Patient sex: M
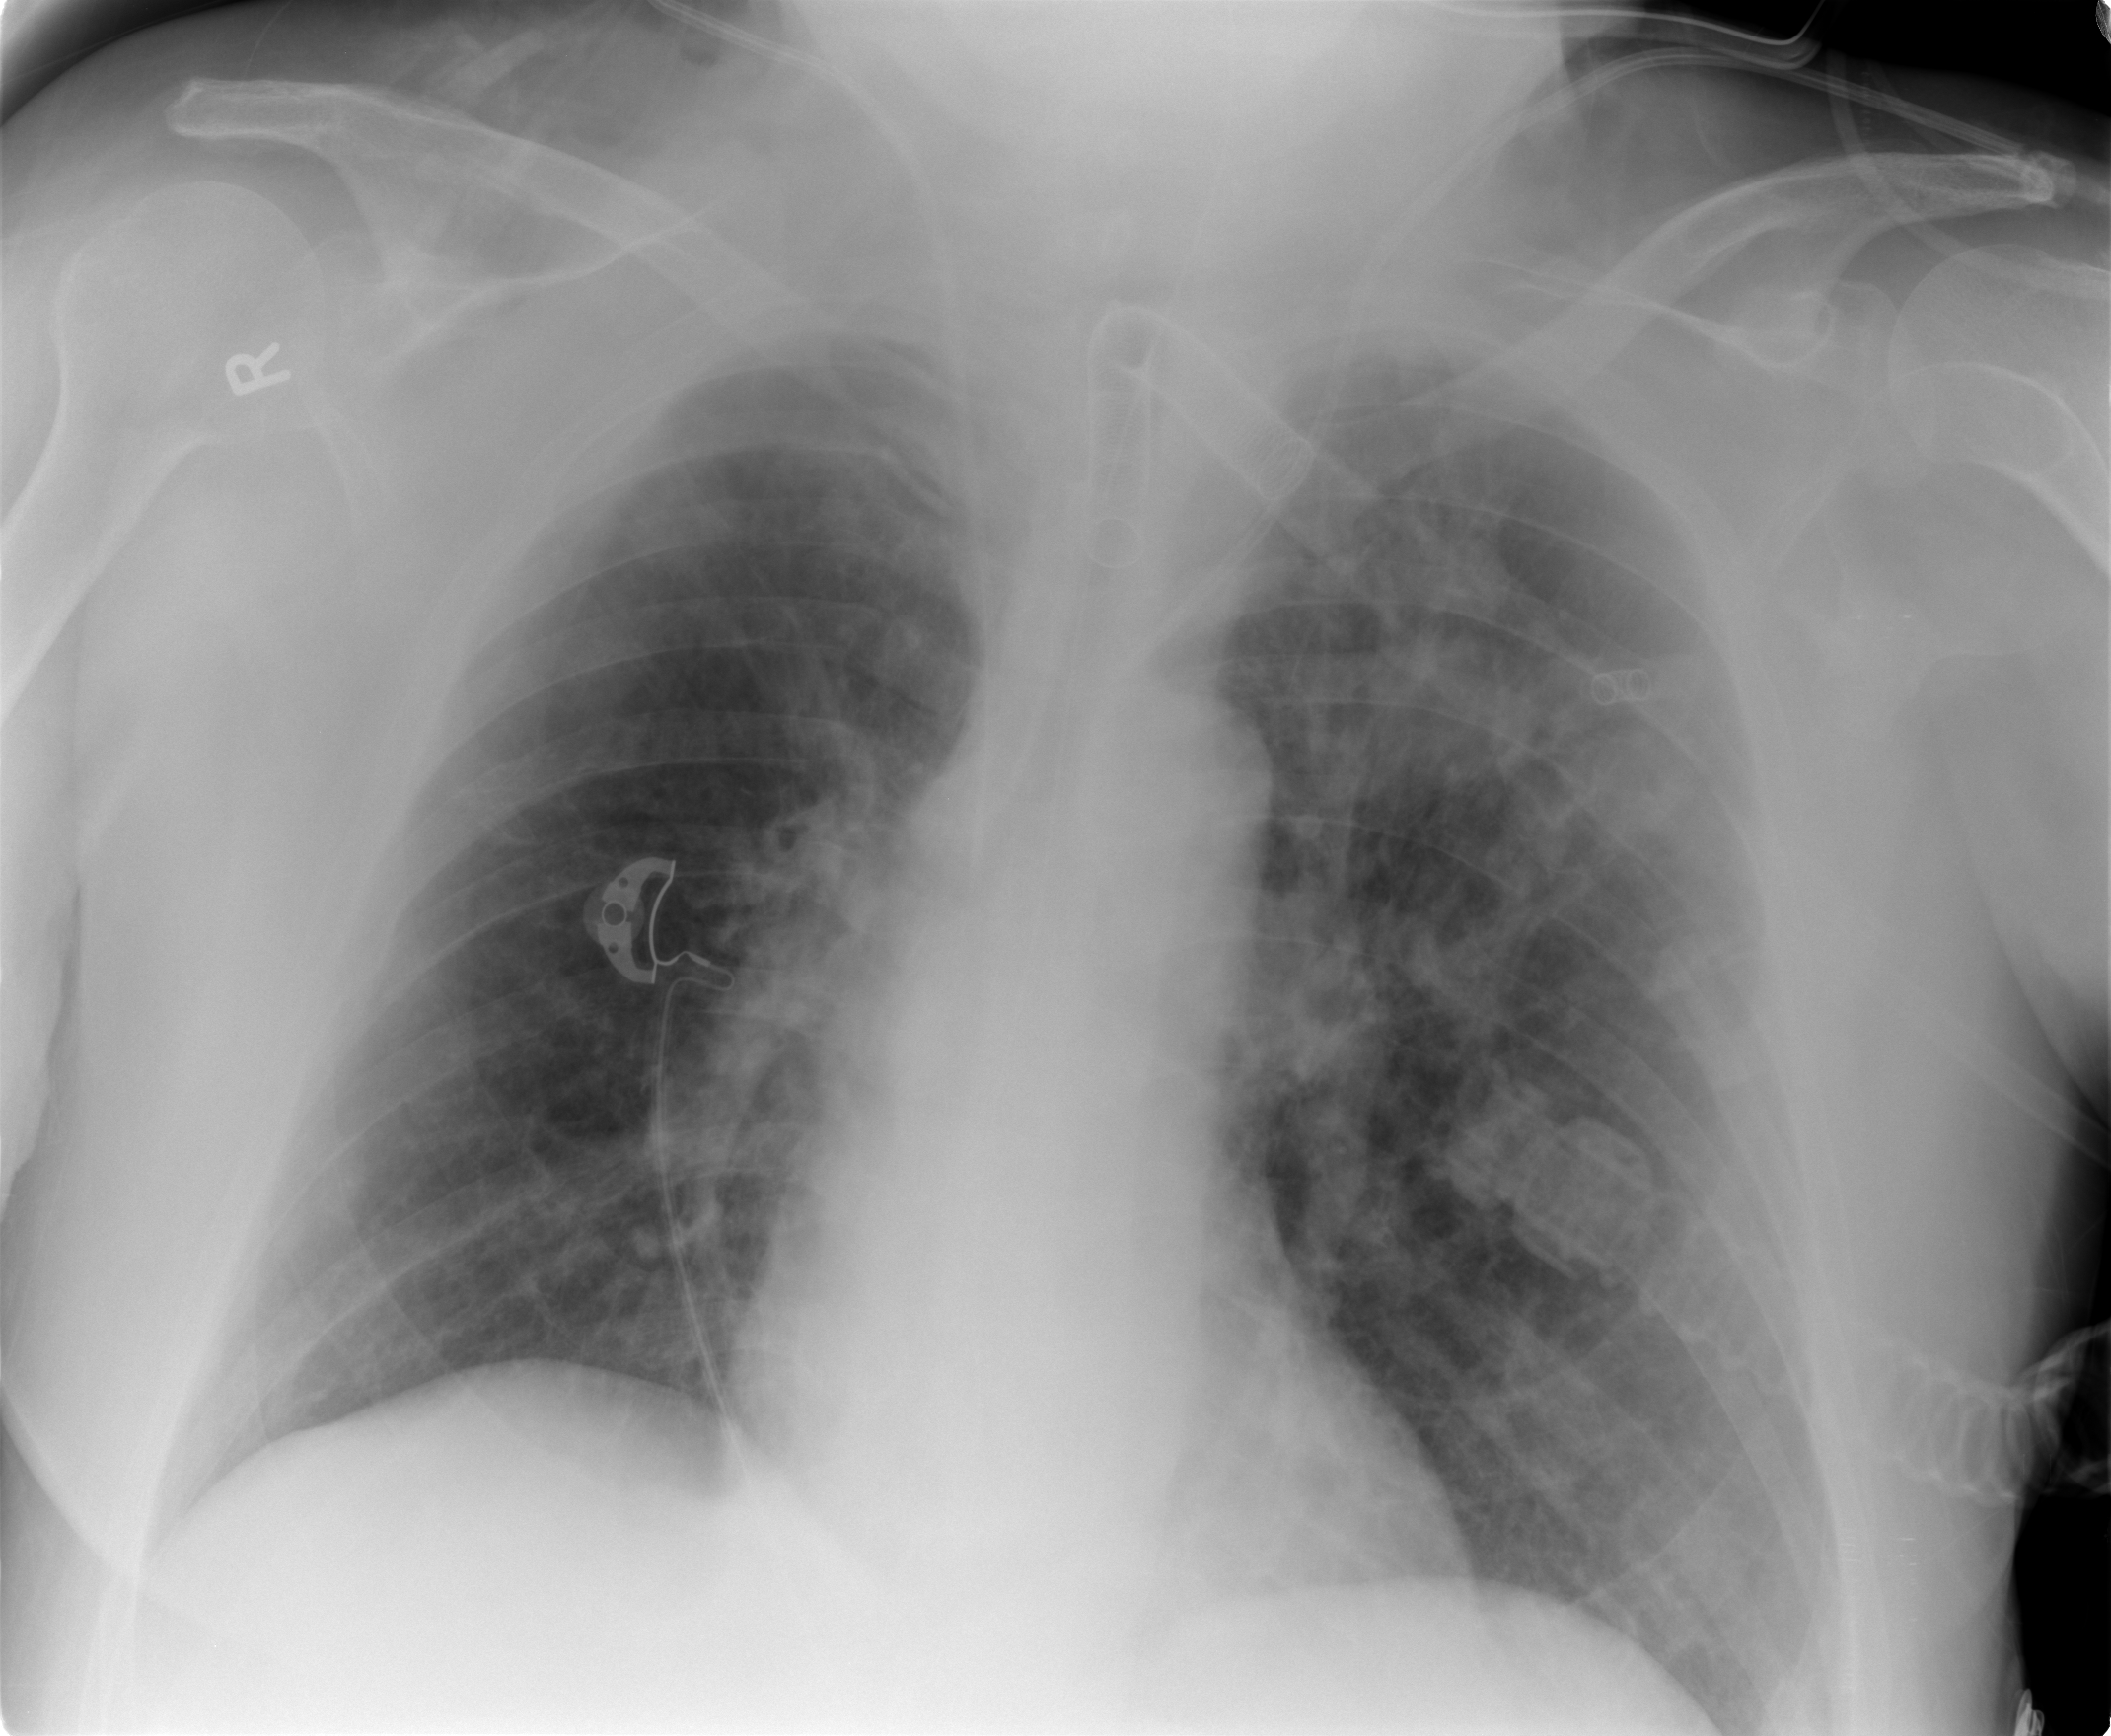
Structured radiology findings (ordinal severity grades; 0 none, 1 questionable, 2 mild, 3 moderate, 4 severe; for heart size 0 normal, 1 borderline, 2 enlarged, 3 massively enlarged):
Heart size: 0
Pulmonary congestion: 3
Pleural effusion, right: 0
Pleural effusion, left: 0
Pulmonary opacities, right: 0
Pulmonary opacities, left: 2
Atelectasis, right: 2
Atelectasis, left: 2